Field crop: maize
Growth stage: 2
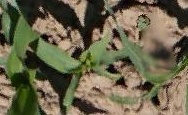
Species: maize